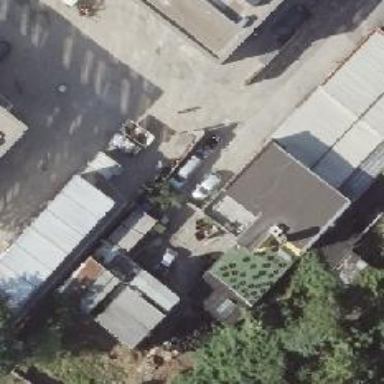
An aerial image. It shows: Retail area where car repair shops are located.